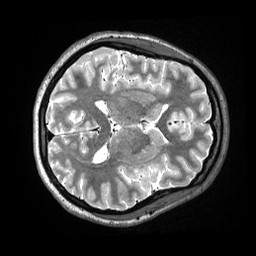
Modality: T2w
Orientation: axial